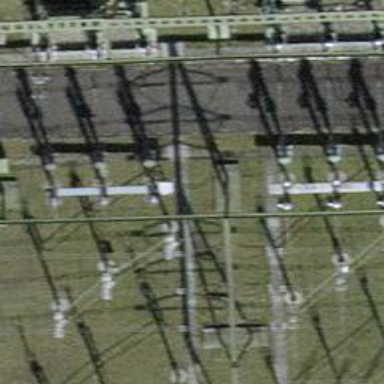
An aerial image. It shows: Bay where power lines run through.